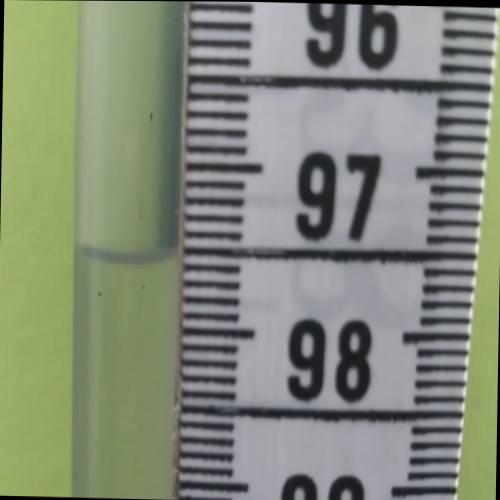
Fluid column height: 97.5 cm